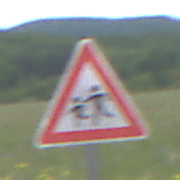
Verkehrszeichen: KinderRechts
Umgebung: Outdoor, RoadRail
Tageszeit: Midday
Wetter: PartlyCloudy
Licht: Natural
Jahreszeit: NotSpecified
Kontrast: LowContrast